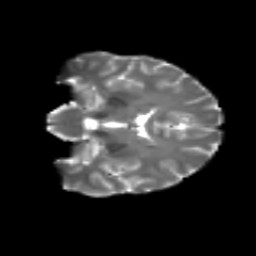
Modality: T2w
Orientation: coronal
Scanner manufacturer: siemens
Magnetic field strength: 3 T
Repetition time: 4.16 s
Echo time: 0.0806 s